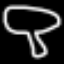
Label: mushroom